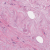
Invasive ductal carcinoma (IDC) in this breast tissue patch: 1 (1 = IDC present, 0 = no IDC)